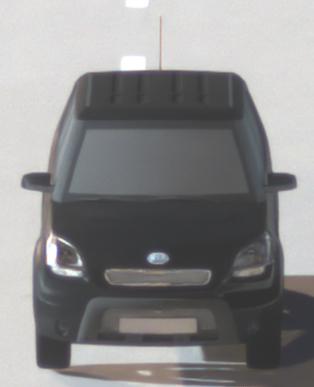
Make: KIA
Model: Soul 1.6
Detailed model: Soul (AM)
Model produced from: 2009/02
Model produced until: 2009/11
Doors: 5
Color: black
Road condition: dry road
Daytime: night
Contrast: high contrast